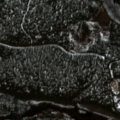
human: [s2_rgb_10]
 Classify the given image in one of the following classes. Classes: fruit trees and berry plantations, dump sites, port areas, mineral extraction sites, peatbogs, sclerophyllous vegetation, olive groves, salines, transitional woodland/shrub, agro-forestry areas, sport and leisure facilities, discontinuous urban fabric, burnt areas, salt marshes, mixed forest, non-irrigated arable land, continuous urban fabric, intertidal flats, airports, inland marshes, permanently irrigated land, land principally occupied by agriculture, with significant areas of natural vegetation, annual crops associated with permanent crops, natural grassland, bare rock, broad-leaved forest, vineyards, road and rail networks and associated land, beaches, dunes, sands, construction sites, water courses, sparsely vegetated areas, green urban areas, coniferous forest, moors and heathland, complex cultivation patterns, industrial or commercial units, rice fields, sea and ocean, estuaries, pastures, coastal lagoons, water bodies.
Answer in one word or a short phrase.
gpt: coniferous forest, transitional woodland/shrub, water bodies